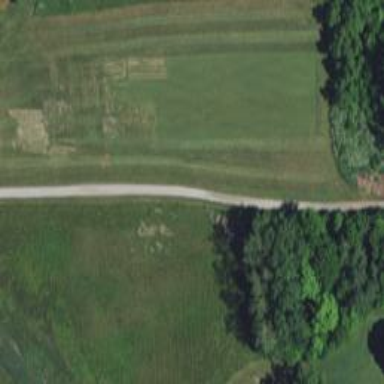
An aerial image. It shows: Service road used as golf cart path.